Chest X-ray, AP view. Patient: 38 years old, sex F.
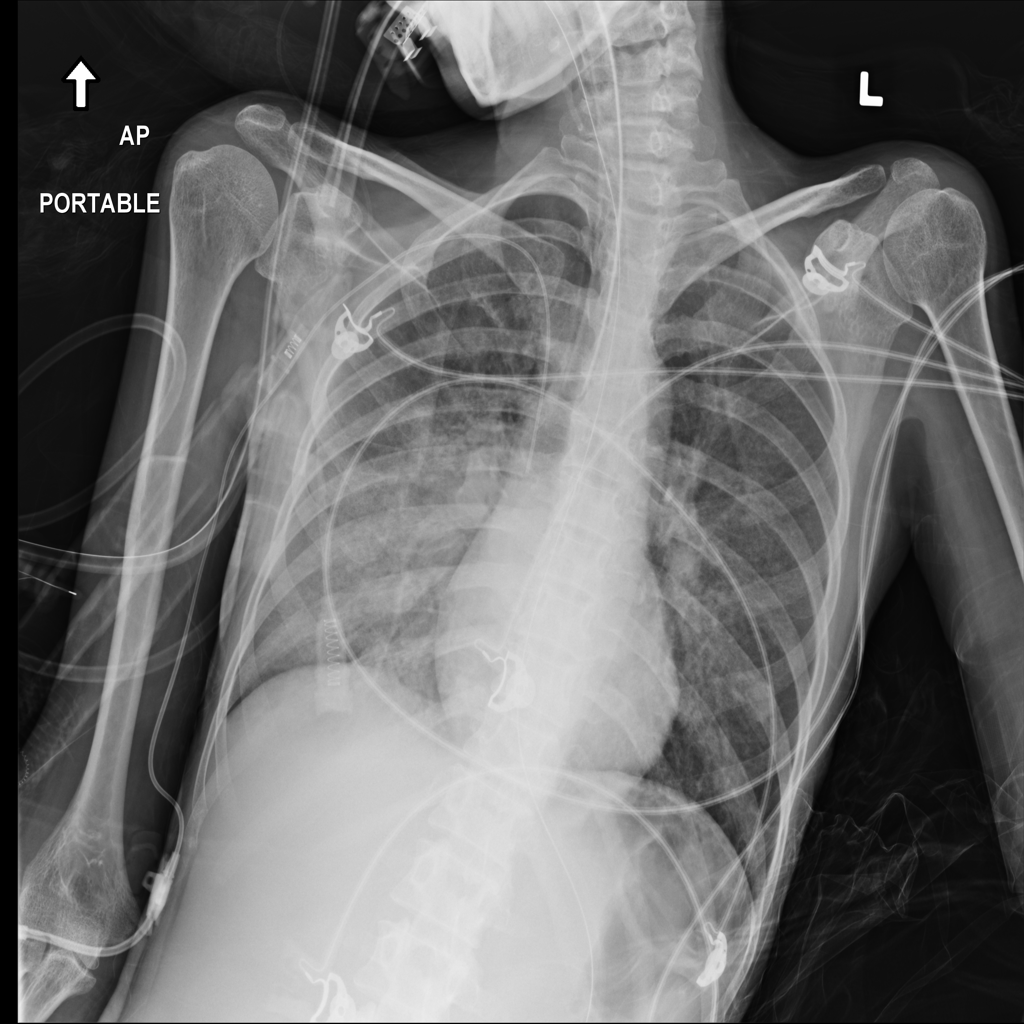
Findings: Edema, Infiltration